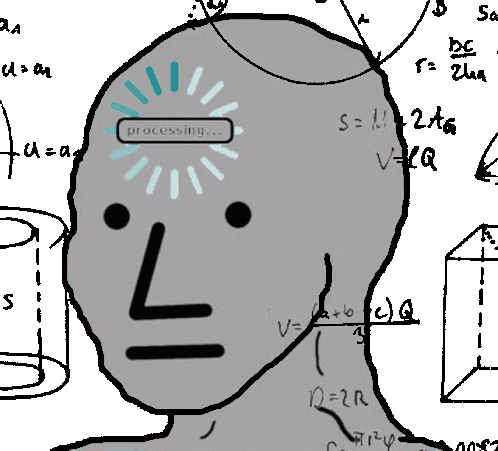
Label: 5_NPC